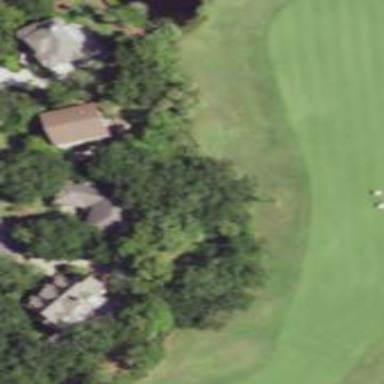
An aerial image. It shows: Well-maintained grassy area designated as golf fairway.